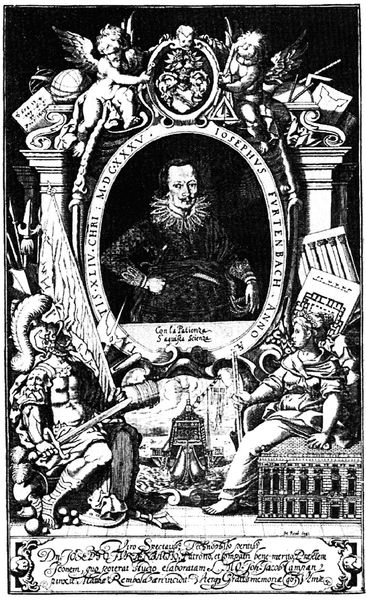
Titel: Joseph Furttenbach d.Ä. (1591-1667), nach einer Zeichnung von Johann Campan
Künstler: Matthias Rembold
Schlagwörter: mann, frau, haus, oval, engel, schrift, schwert, rüstung, grundriss